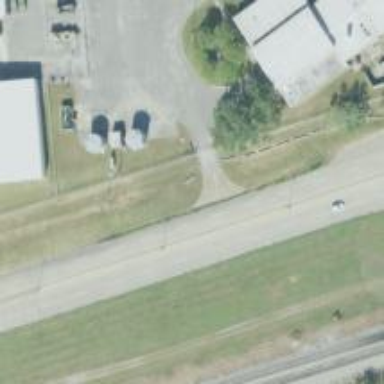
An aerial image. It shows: Secondary road with asphalt surface.